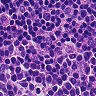
Metastatic tissue present: no